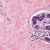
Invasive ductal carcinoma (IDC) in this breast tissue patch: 0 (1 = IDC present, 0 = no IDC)